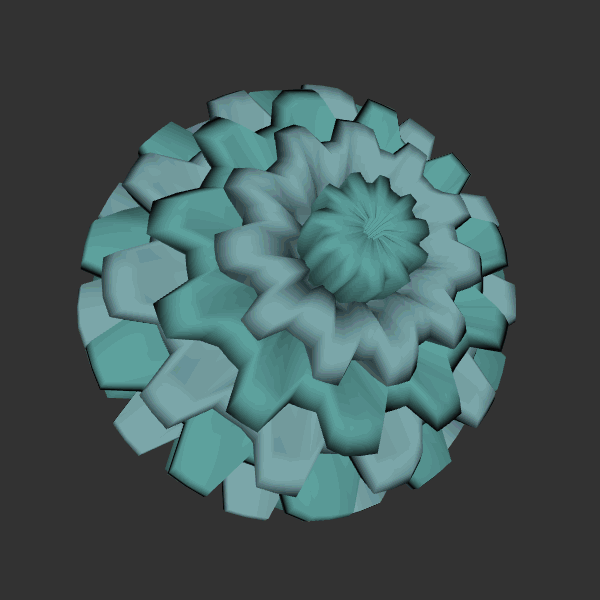
Background: dark